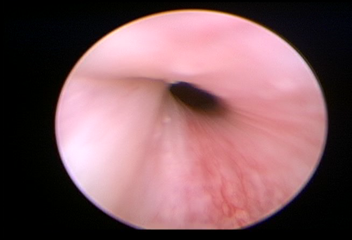
Modality: WLC
Class: Normal mucosa
Bladder cancer association: No